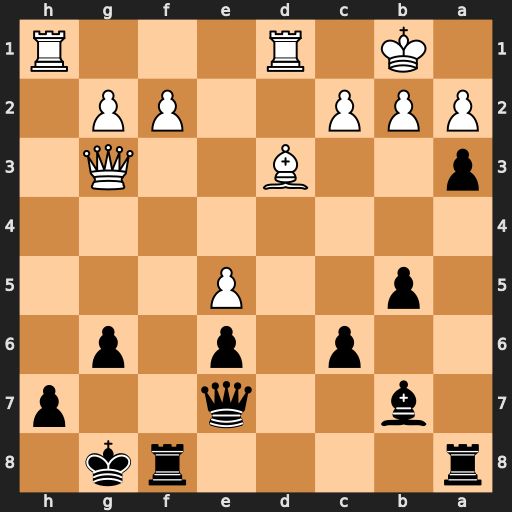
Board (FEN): r4rk1/1b2q2p/2p1p1p1/1p2P3/8/p2B2Q1/PPP2PP1/1K1R3R
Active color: b
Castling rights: -
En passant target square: -
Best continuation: Qb4 b3 Qd4 Kc1 Rxf2 Be2 Qb2+